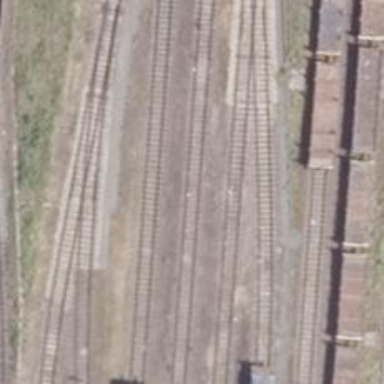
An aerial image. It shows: Rail spur service.